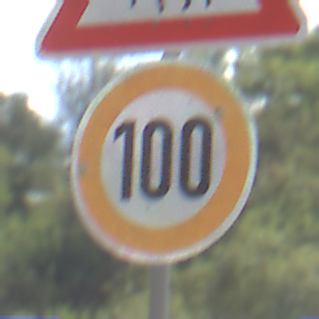
Verkehrszeichen: Geschwindigkeit100
Zusatzzeichen oben: ReiterRechts
Umgebung: Outdoor, Nature
Tageszeit: Midday
Wetter: PartlyCloudy
Licht: Natural
Jahreszeit: NotSpecified
Kontrast: HighContrast